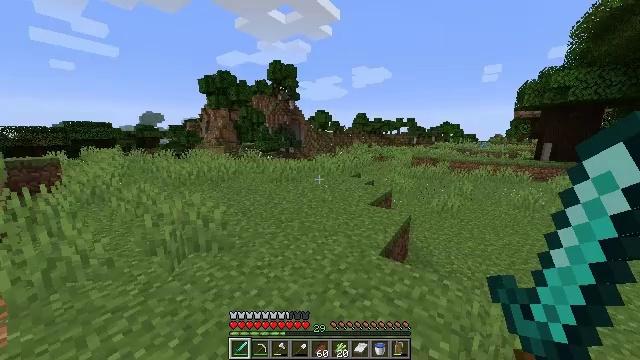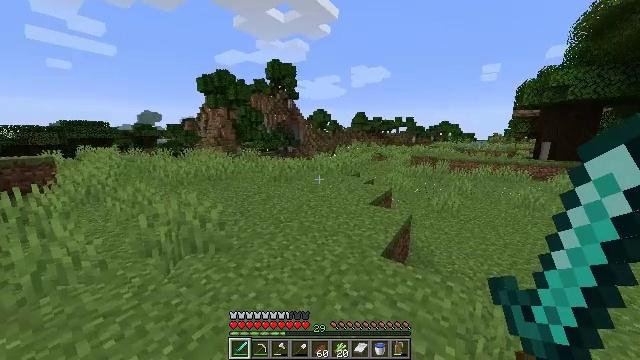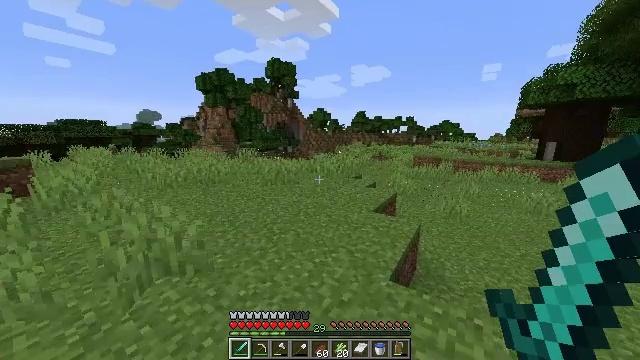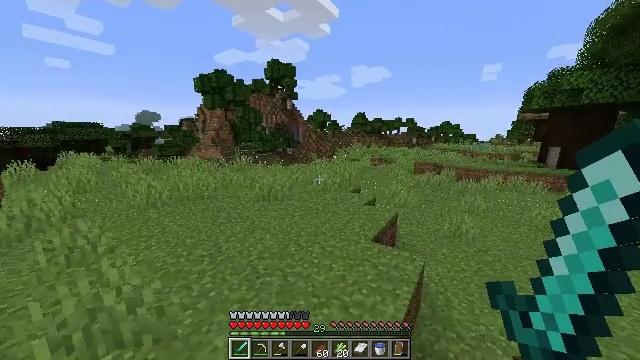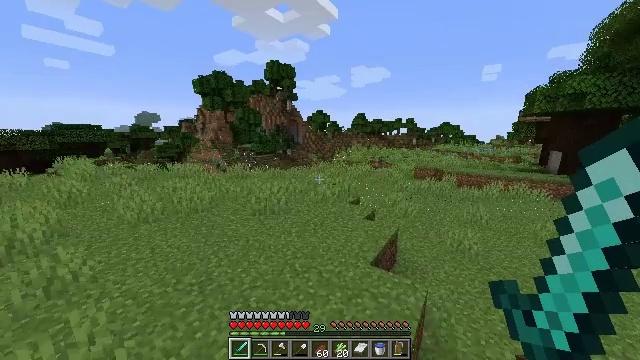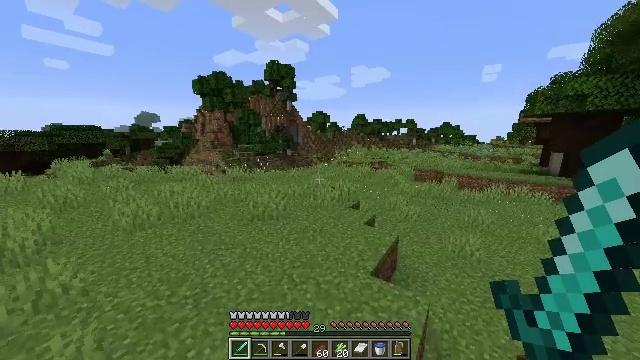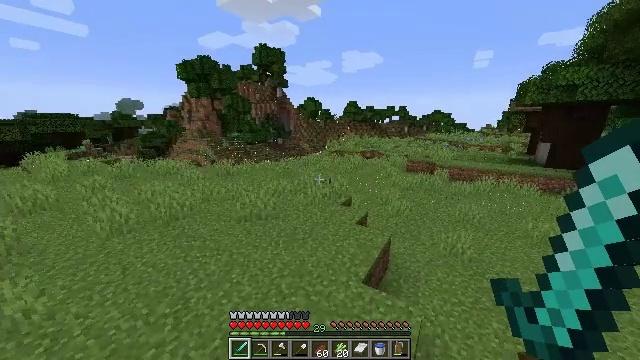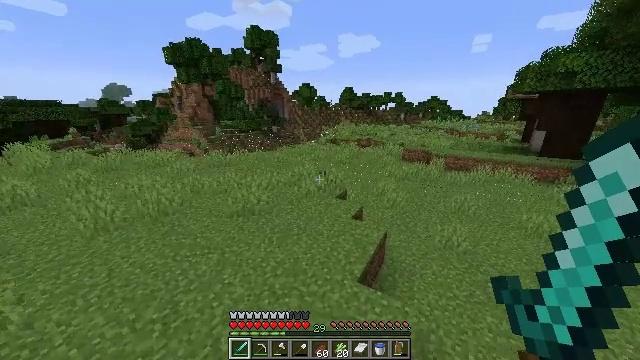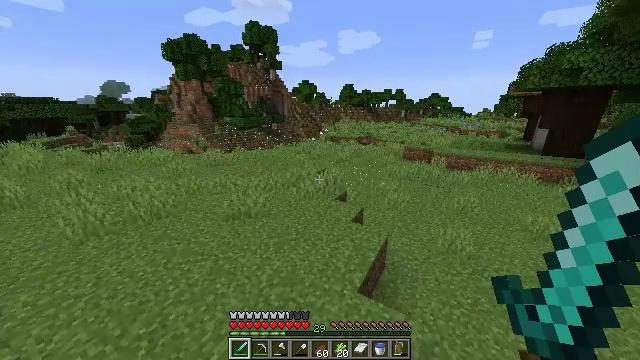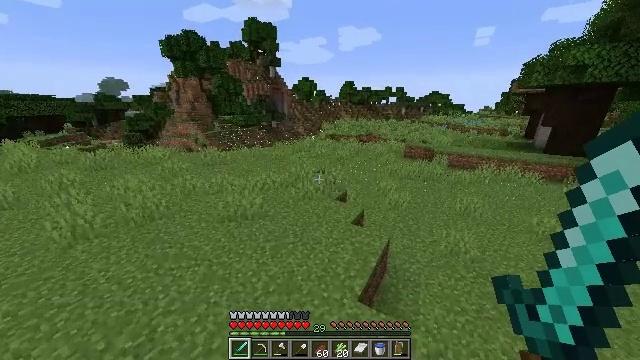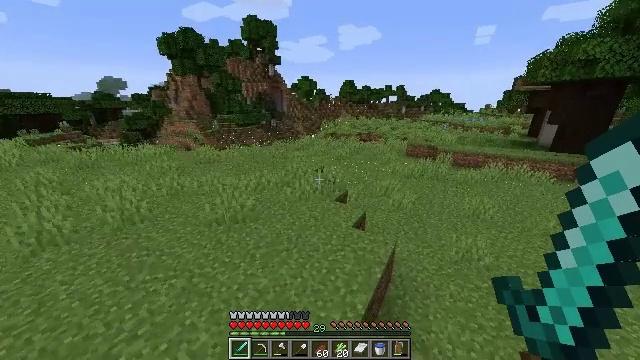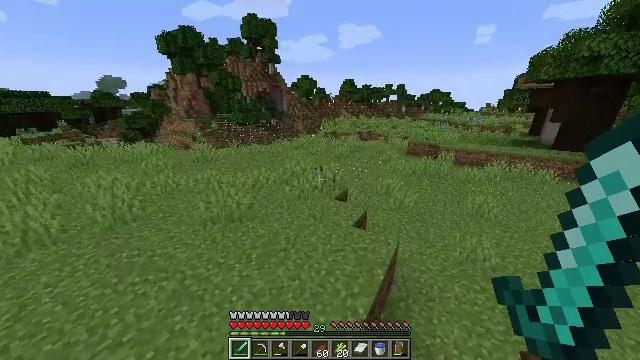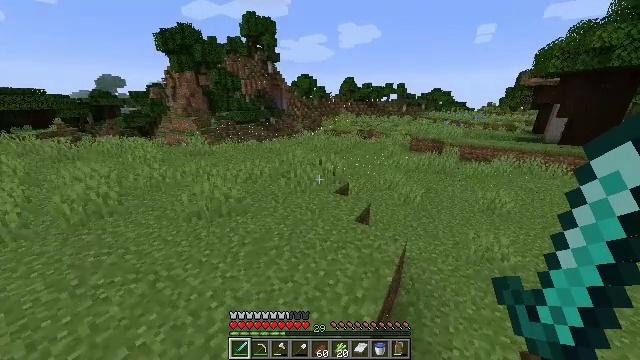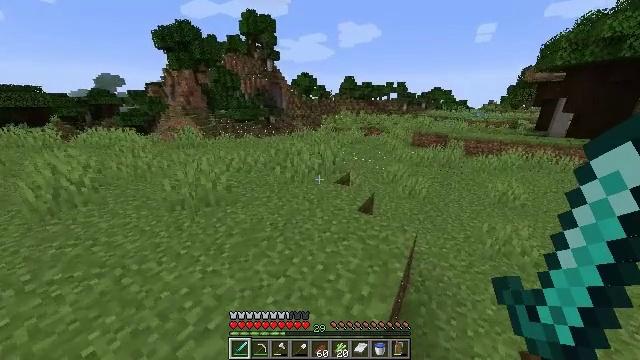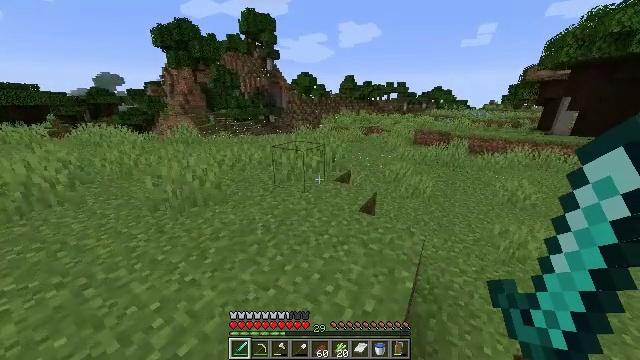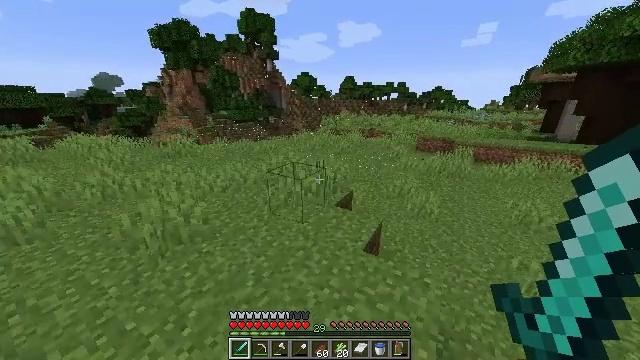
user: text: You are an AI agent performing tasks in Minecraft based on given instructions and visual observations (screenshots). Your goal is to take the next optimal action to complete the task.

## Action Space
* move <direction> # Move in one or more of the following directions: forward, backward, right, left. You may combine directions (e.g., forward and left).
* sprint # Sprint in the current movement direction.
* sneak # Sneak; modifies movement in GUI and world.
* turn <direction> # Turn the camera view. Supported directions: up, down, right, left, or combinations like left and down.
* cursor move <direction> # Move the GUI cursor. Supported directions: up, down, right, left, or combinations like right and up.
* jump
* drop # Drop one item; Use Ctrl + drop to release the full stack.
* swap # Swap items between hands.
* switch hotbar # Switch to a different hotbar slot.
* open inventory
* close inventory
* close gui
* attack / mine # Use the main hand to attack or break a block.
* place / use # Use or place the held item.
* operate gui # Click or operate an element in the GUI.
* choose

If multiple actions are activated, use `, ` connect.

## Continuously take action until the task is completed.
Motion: motion action
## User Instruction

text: Collect a cornflower for blue dye.
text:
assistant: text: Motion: move forward and move right, sprint, jump
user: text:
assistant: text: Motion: move forward and move right, sprint, jump
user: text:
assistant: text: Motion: move forward and move right, sprint, jump
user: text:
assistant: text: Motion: move forward, sprint, jump
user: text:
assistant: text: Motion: move forward, sprint, jump
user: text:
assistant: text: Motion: move forward, sprint, turn right and down, jump
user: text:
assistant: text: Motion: move forward, sprint, turn right and down, jump
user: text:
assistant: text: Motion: move forward, sprint, jump
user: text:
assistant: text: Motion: move forward, sprint, jump
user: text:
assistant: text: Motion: move forward, sprint, jump
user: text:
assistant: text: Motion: move forward, sprint, jump
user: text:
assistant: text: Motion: move forward, sprint, jump
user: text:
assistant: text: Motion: move forward, sprint, jump
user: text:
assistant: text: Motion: move forward, sprint, jump
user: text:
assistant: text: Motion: move forward, sprint, jump
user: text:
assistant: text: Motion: move forward, sprint, jump
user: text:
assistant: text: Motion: move forward, sprint, jump
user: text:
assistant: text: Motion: move forward, sprint, jump
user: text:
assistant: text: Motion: move forward, sprint, jump
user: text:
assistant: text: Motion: move forward, sprint, jump
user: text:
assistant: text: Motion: move forward, sprint, jump
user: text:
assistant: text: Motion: move forward, sprint, jump
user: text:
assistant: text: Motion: move forward, sprint, jump
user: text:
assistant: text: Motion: move forward and move right, sprint, jump
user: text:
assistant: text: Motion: move forward and move right, sprint, jump
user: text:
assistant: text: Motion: move forward and move right, sprint, turn left and down, jump
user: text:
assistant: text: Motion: move forward and move right, sprint, jump
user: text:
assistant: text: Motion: move forward and move right, sprint, jump
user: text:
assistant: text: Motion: move forward and move right, sprint, jump
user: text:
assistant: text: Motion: move forward and move right, sprint, jump